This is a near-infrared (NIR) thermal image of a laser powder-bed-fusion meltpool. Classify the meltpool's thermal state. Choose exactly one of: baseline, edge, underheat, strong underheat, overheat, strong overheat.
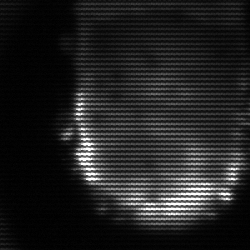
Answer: baseline